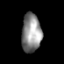
Tissue: prostate
Cell type: T cells
Senescence score: 0.728
Nuclear area (px): 744
Mean DAPI intensity: 140.218